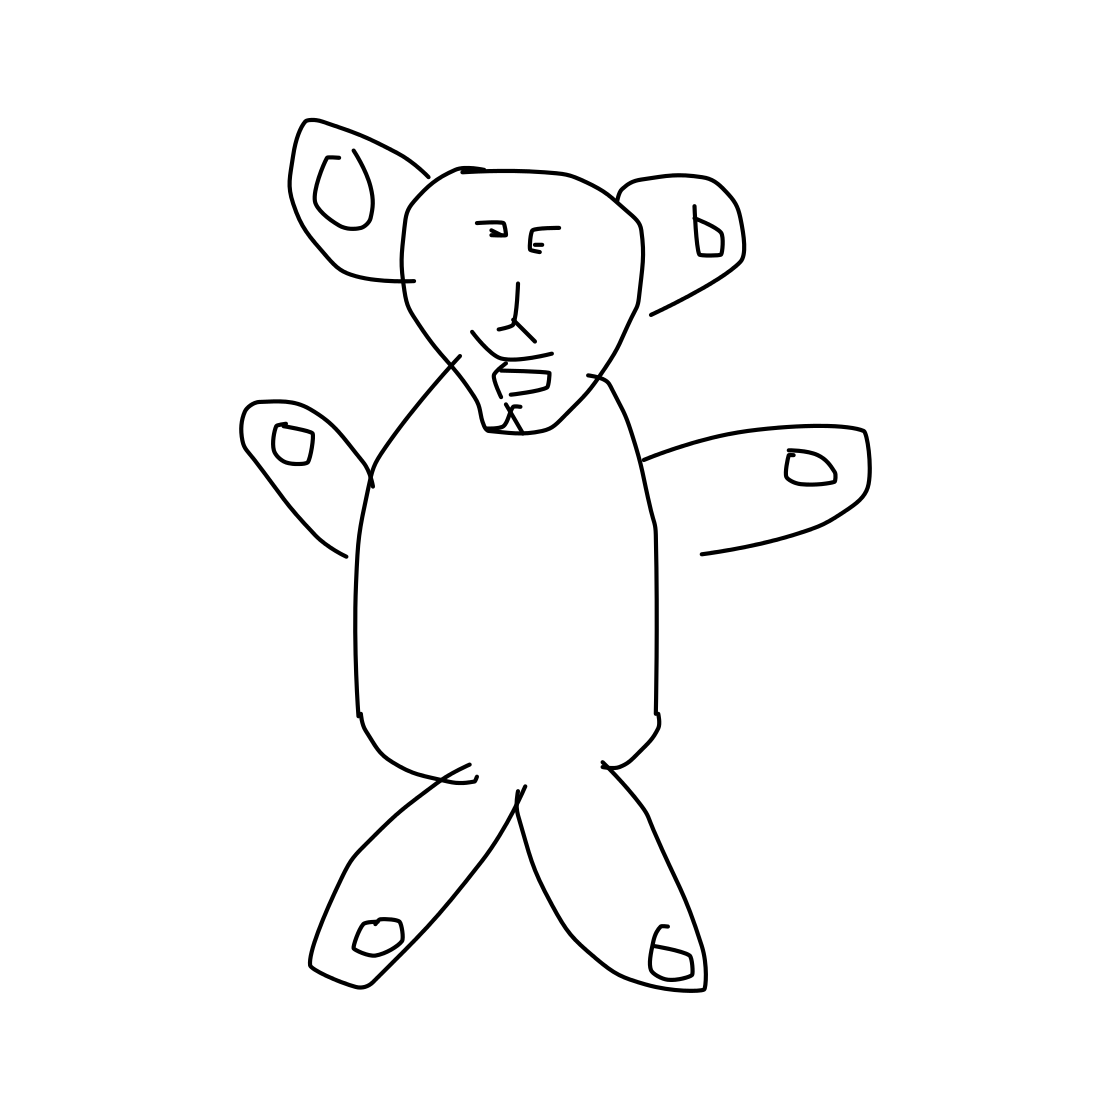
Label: teddy-bear